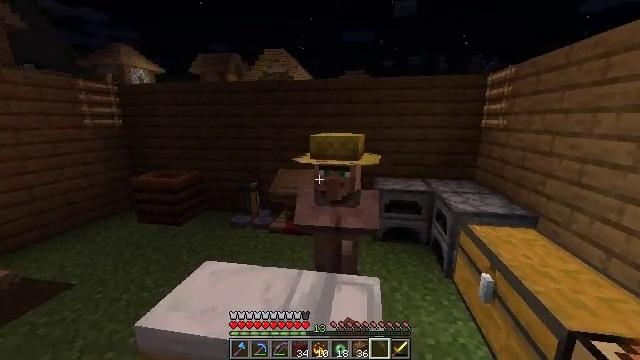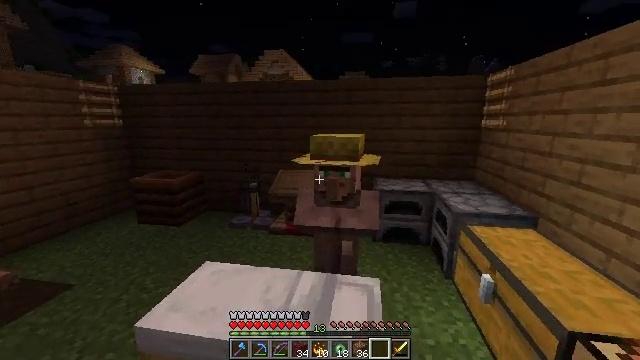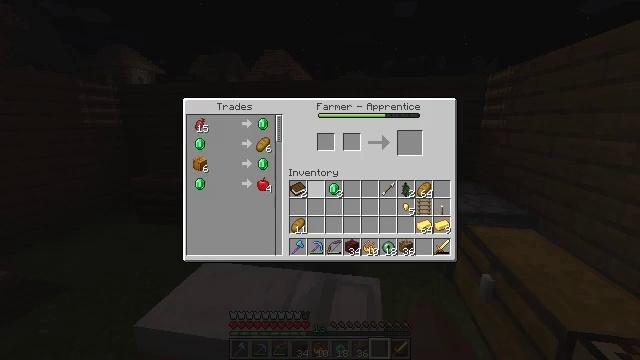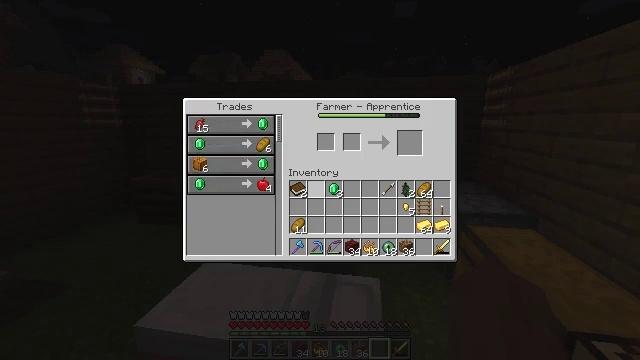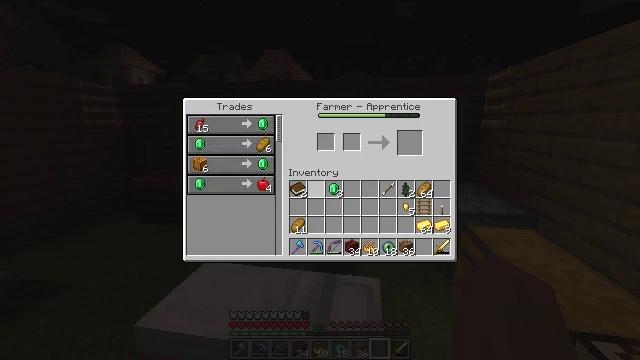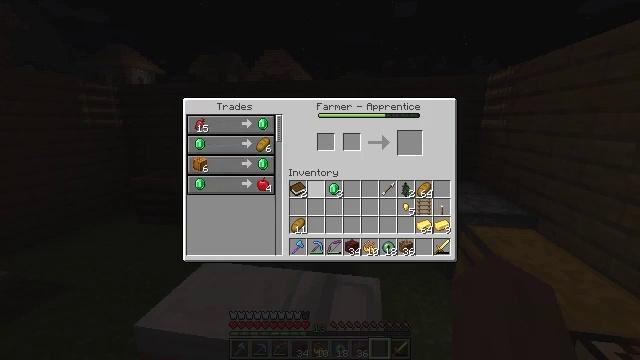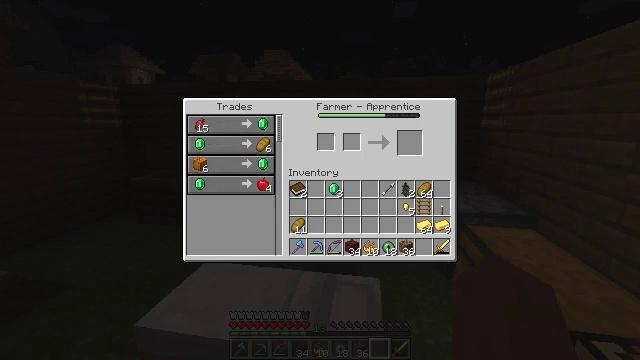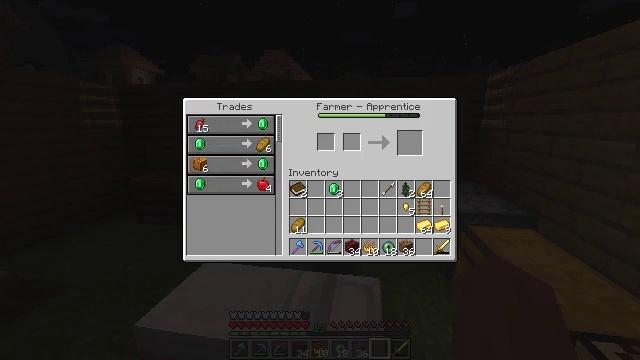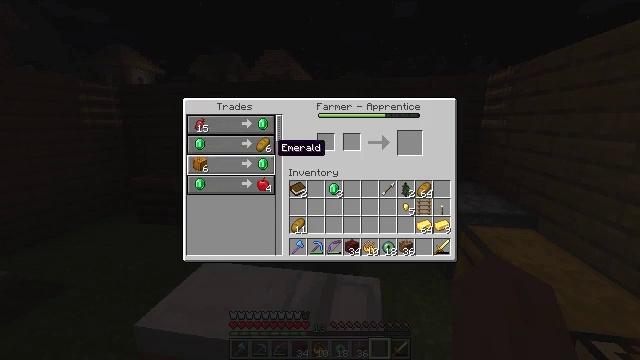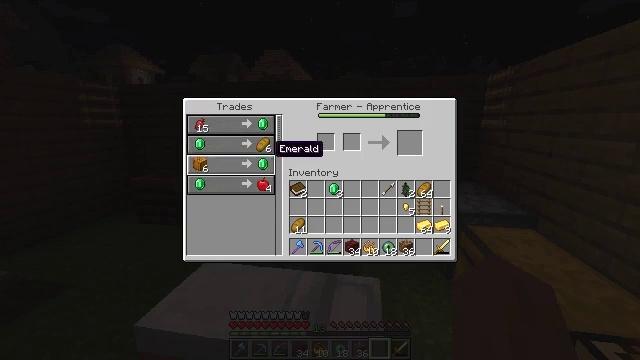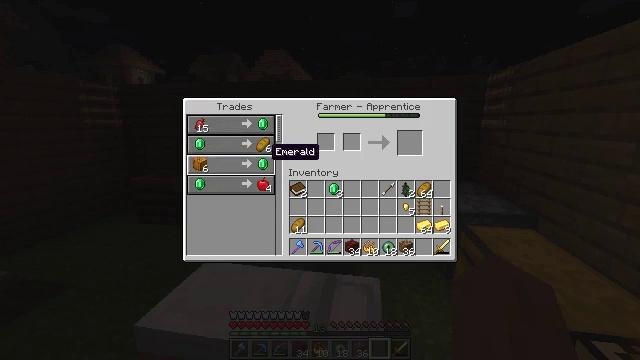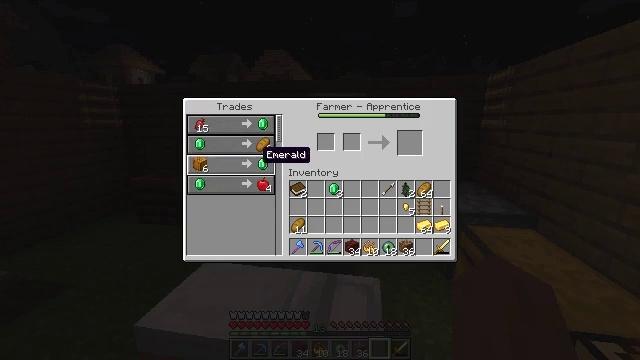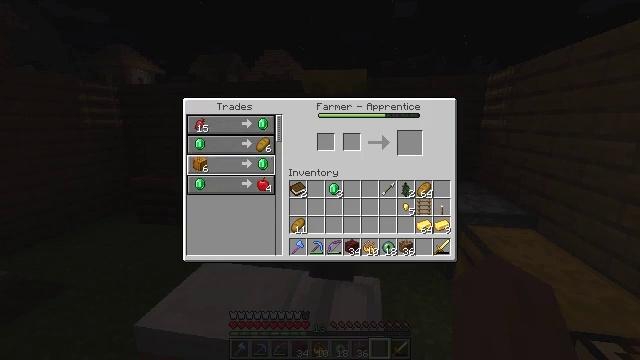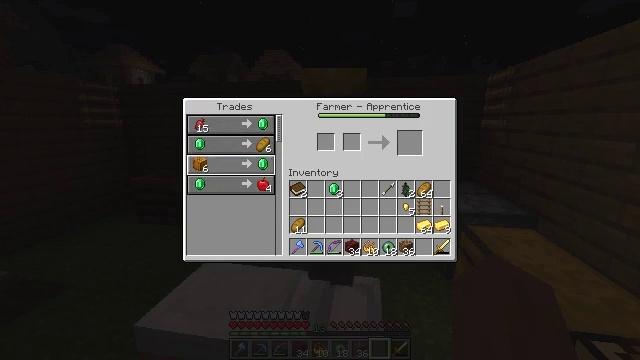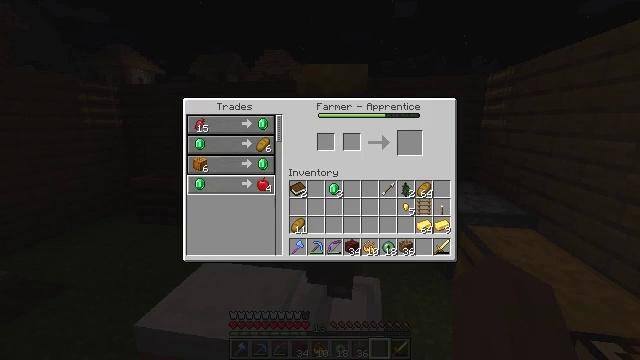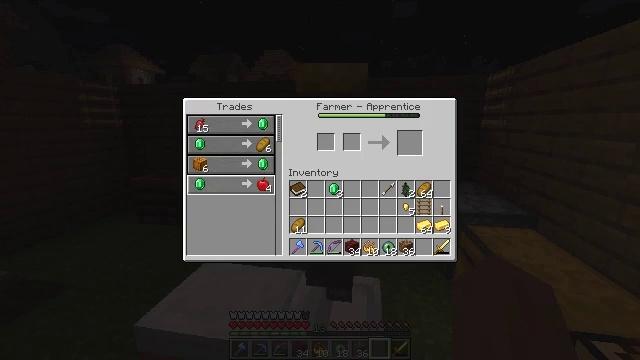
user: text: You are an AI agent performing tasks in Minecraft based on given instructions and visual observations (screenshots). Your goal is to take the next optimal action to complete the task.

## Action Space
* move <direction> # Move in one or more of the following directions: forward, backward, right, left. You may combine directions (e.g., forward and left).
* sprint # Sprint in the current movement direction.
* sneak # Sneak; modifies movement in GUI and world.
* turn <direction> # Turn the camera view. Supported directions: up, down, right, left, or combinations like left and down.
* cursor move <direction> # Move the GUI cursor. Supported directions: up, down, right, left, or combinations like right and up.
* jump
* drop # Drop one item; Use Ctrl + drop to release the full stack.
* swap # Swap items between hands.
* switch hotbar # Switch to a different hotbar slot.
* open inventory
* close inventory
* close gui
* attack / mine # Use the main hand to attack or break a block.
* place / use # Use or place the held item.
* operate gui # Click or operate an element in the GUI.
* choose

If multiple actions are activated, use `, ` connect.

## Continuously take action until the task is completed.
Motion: motion action
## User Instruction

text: Craft an apple.
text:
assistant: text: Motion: no_op
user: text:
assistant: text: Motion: open gui
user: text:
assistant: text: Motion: no_op
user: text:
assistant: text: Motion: cursor move left
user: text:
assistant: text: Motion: no_op
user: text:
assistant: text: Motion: cursor move up
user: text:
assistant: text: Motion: cursor move left and up
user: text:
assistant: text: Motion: cursor move left
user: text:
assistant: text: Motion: no_op
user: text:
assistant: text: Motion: no_op
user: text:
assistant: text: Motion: cursor move left
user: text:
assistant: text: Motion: no_op
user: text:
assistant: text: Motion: no_op
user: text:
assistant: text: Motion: no_op
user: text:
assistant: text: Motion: no_op
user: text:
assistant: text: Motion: no_op
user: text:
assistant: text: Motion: sneak
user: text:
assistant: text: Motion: sneak
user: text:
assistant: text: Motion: sneak, operate gui
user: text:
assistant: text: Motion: sneak, operate gui
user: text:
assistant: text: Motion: sneak, operate gui
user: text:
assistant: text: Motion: sneak
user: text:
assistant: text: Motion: sneak, cursor move right and up
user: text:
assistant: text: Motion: sneak, cursor move right and up
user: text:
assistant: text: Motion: sneak, cursor move right
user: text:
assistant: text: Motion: sneak
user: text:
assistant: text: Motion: sneak, cursor move right
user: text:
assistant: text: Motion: sneak
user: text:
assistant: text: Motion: sneak
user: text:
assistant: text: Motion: sneak